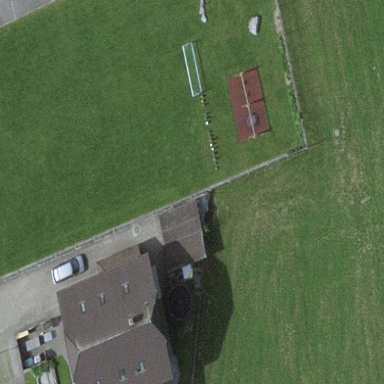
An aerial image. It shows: Soccer pitch with grass surface for leisure and sports.